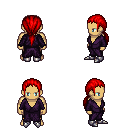
a pixel art fantasy rpg character, male body template, human, tanned skin, purple robe, gold greaves, red ponytail hairstyle, metal boots, four views (front, back, left, right), 2x2 character sprite sheet, small pixel art, hard edges, no anti-aliasing